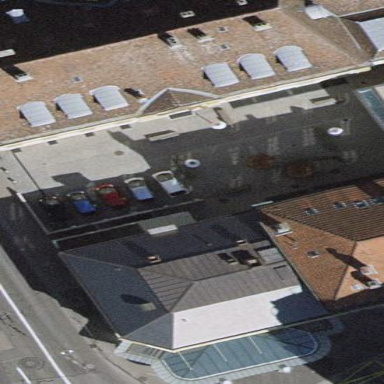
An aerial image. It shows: Public building.